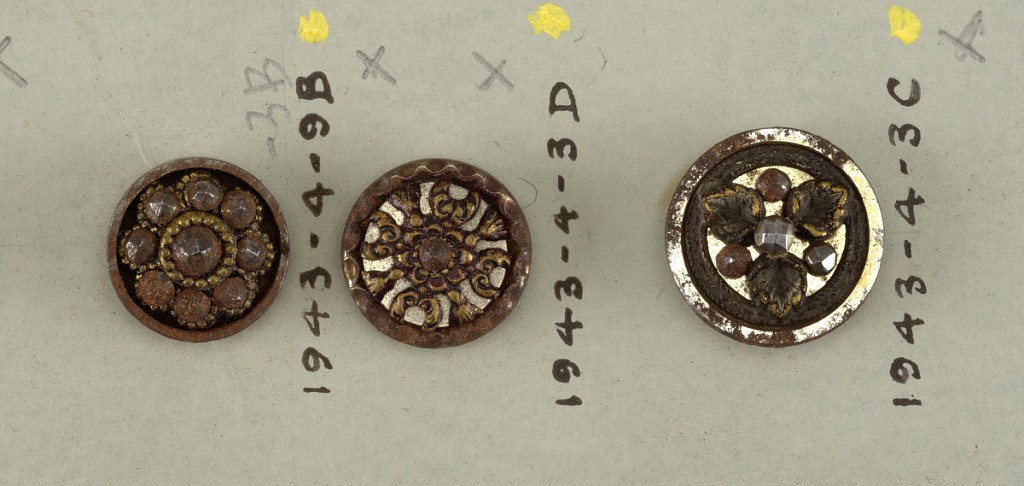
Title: Button
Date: ca. 1880
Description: On card 41, was incorrectly labeled 1943-3-9b